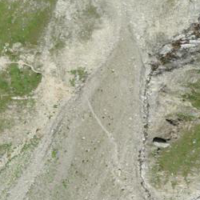
EUNIS habitat code: 31
Species observed at this site:
Bistorta vivipara